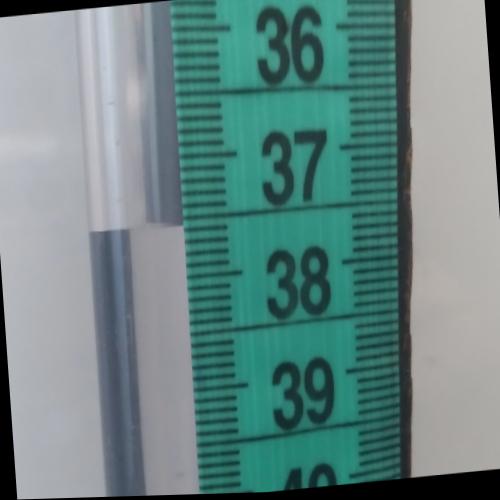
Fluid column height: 37.6 cm